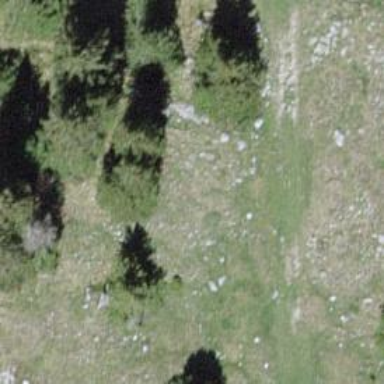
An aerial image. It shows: Needle-leaved tree in its natural environment.